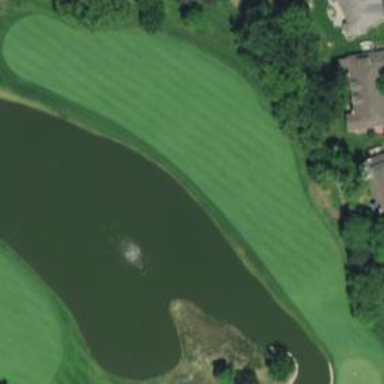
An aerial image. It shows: Golf fairway surrounded by grass.